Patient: sex F, age 61
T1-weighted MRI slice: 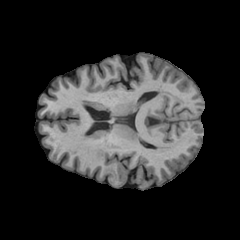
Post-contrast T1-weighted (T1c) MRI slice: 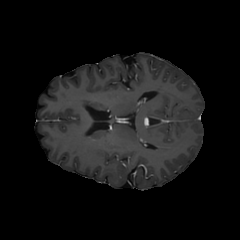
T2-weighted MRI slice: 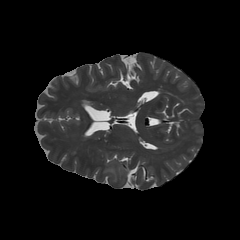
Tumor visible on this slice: yes
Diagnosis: Glioblastoma, IDH-wildtype
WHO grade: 4